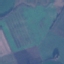
Land use / land cover: Pasture